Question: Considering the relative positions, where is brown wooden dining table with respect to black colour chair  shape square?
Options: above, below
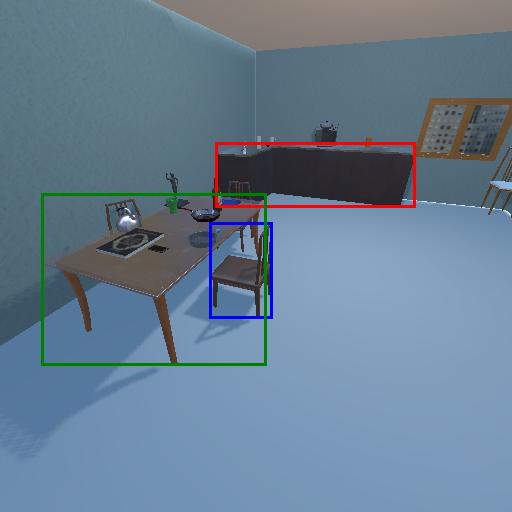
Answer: above